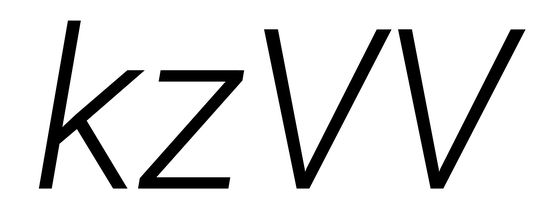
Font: Roboto-Italic_Light_Italic